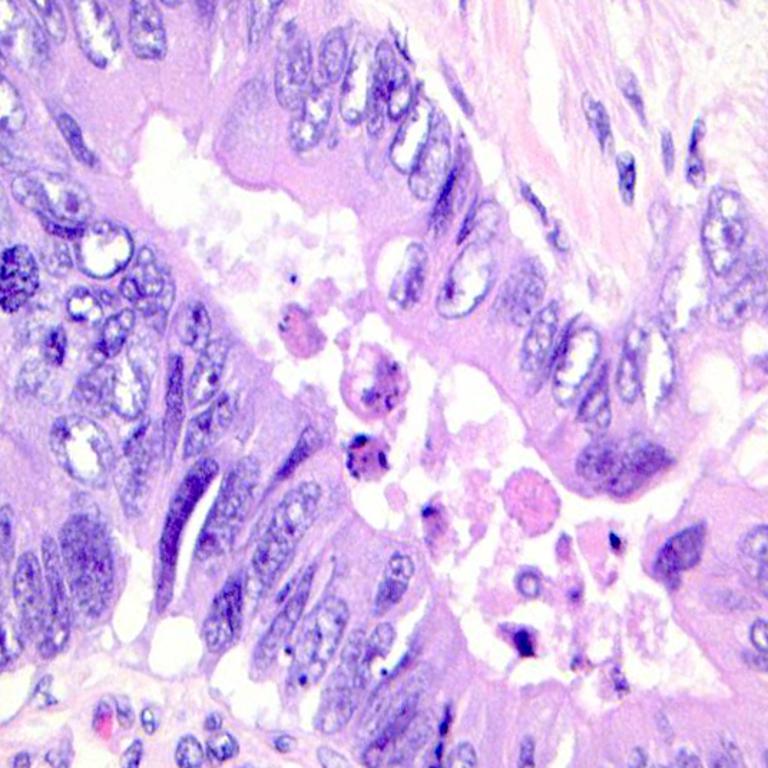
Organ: colon
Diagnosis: adenocarcinomas